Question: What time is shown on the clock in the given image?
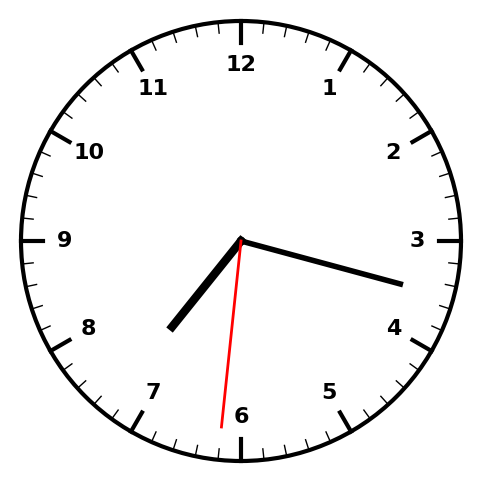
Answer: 07:17:31